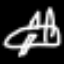
Label: airplane